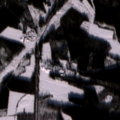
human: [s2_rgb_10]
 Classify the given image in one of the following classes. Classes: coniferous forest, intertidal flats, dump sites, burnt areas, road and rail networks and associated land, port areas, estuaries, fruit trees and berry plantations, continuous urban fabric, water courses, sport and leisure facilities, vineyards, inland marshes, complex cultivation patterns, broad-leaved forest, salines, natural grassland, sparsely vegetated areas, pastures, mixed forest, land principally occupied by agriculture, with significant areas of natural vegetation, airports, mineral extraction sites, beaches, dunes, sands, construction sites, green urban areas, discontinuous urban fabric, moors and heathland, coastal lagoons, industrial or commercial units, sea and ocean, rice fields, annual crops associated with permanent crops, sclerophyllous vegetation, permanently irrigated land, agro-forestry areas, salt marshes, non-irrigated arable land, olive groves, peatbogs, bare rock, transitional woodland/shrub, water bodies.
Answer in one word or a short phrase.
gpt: land principally occupied by agriculture, with significant areas of natural vegetation, broad-leaved forest, coniferous forest, mixed forest, transitional woodland/shrub